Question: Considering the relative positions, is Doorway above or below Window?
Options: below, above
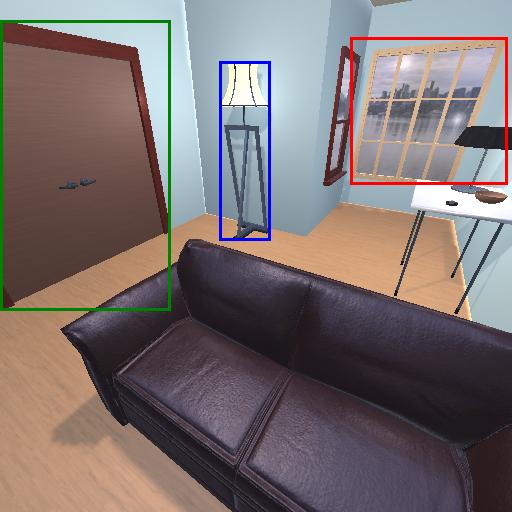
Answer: below